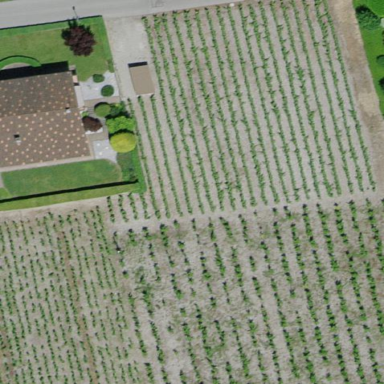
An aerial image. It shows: Vineyard with grape crops.